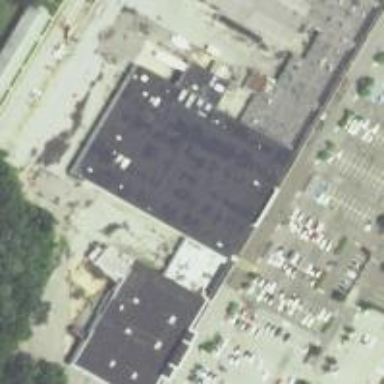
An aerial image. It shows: Supermarket.